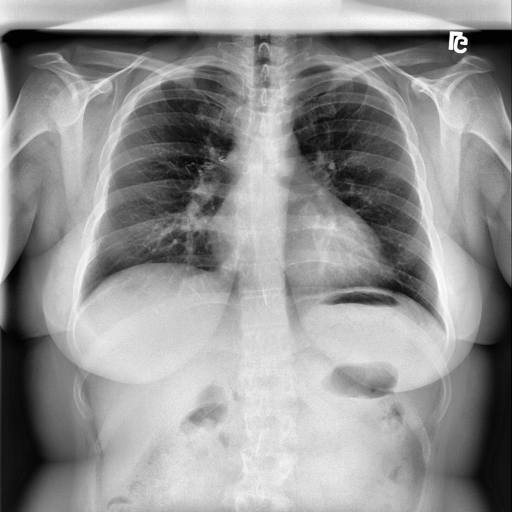
Finding: NORMAL